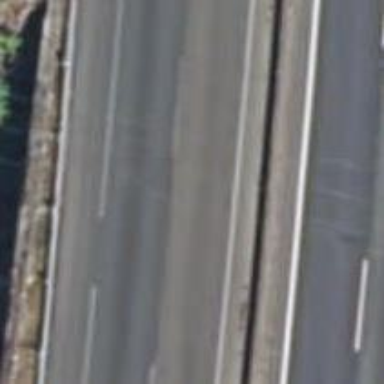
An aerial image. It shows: Motorway.